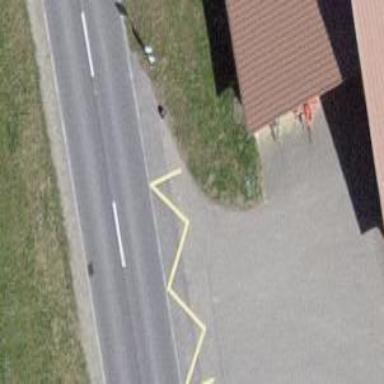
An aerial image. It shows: Bus stop with stop position for public transport.